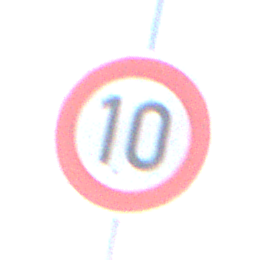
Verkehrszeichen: Geschwindigkeit10
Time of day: Midday
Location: Outdoor (Suburban)
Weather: PartlyCloudy
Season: NotSpecified
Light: Natural